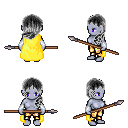
a pixel art fantasy rpg character, female body template, dark elf, purple skin, yellow cape, gold greaves, gray left-swept hairstyle, white cloth bracers, spear, four views (front, back, left, right), 2x2 character sprite sheet, small pixel art, hard edges, no anti-aliasing